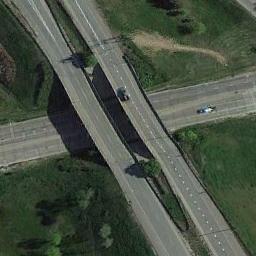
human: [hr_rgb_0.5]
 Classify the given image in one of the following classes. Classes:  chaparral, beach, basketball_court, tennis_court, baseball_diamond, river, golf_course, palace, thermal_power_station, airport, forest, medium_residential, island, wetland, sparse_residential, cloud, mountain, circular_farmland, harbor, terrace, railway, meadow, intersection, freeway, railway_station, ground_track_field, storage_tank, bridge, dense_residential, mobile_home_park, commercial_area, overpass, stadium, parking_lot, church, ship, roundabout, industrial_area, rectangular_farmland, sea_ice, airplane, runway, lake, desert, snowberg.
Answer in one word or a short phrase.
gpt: overpass